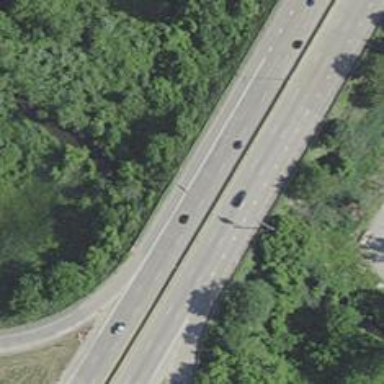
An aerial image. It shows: Motorway.